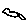
Label: bird